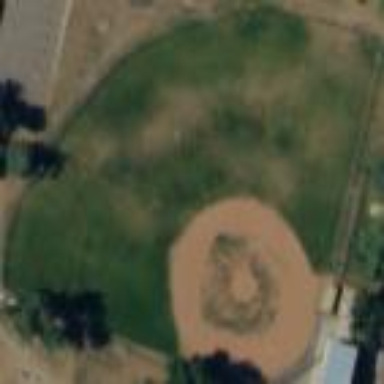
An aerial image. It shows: Baseball pitch for leisure and sports activities.